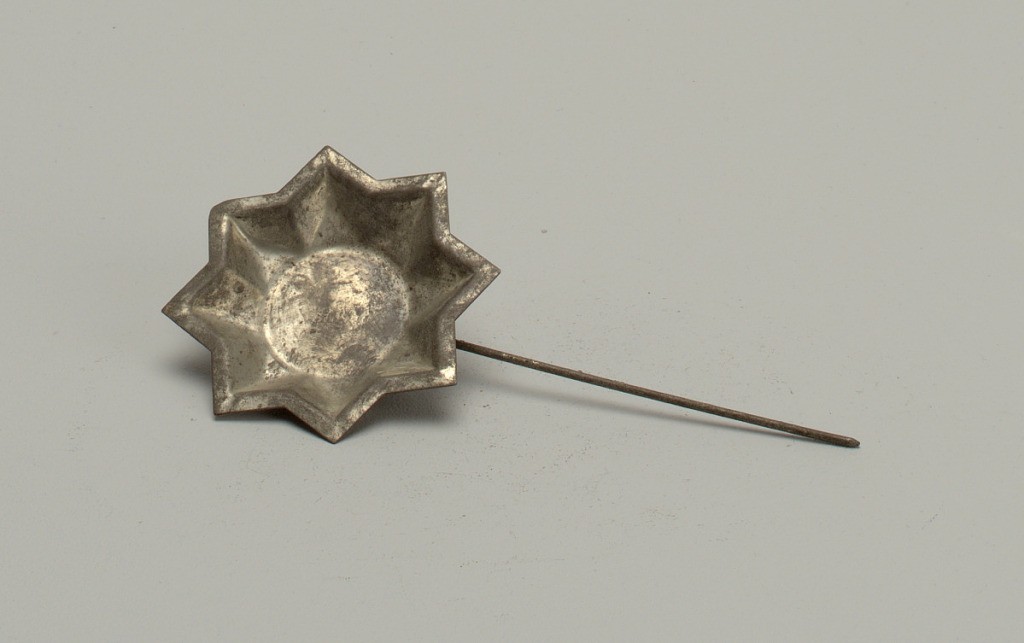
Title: Mold
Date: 1889
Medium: Tin
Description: Stamped eight-pointed star with flat circular center. A wire skewer is soldered to the back.